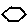
Label: hexagon